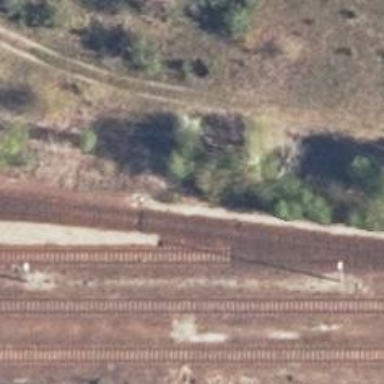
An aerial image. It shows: Abandoned spur railway.